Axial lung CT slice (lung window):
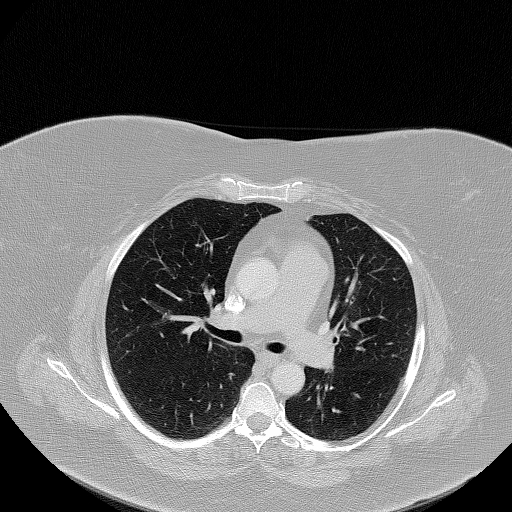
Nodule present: no